Question: first time here. I'm a beginner
IM USING MYSQL.
I'm having trouble to get the ONLY SALESMAN who have SOLD a product to every CLIENT on the list
Compare the SALESMAN column with the CLIENT_KEY and return the value.
Could be only one salesman or two, I don't know.
This is a long list +8K transactions.
Below is a picture of the database

Thank you
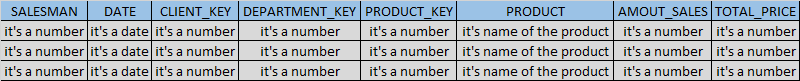
Answer: Assuming you only have one table and all clients means all distinct client keys from your table.
'''
SELECT SALESMAN
FROM YourTable
GROUP BY SALESMAN
HAVING count(DISTINCT CLIENT_KEY)=(SELECT COUNT(DISTINCT CLIENT_KEY) FROM YourTable)
'''
The query sums all clients for each salesman, and checks if that number is equal to the sum of all distinct clients in the table.